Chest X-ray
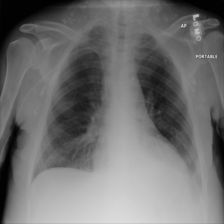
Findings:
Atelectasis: positive
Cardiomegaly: negative
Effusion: negative
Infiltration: negative
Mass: negative
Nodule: positive
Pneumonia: negative
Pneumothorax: negative
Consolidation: negative
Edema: negative
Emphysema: negative
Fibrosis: negative
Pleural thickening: negative
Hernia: negative